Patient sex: M
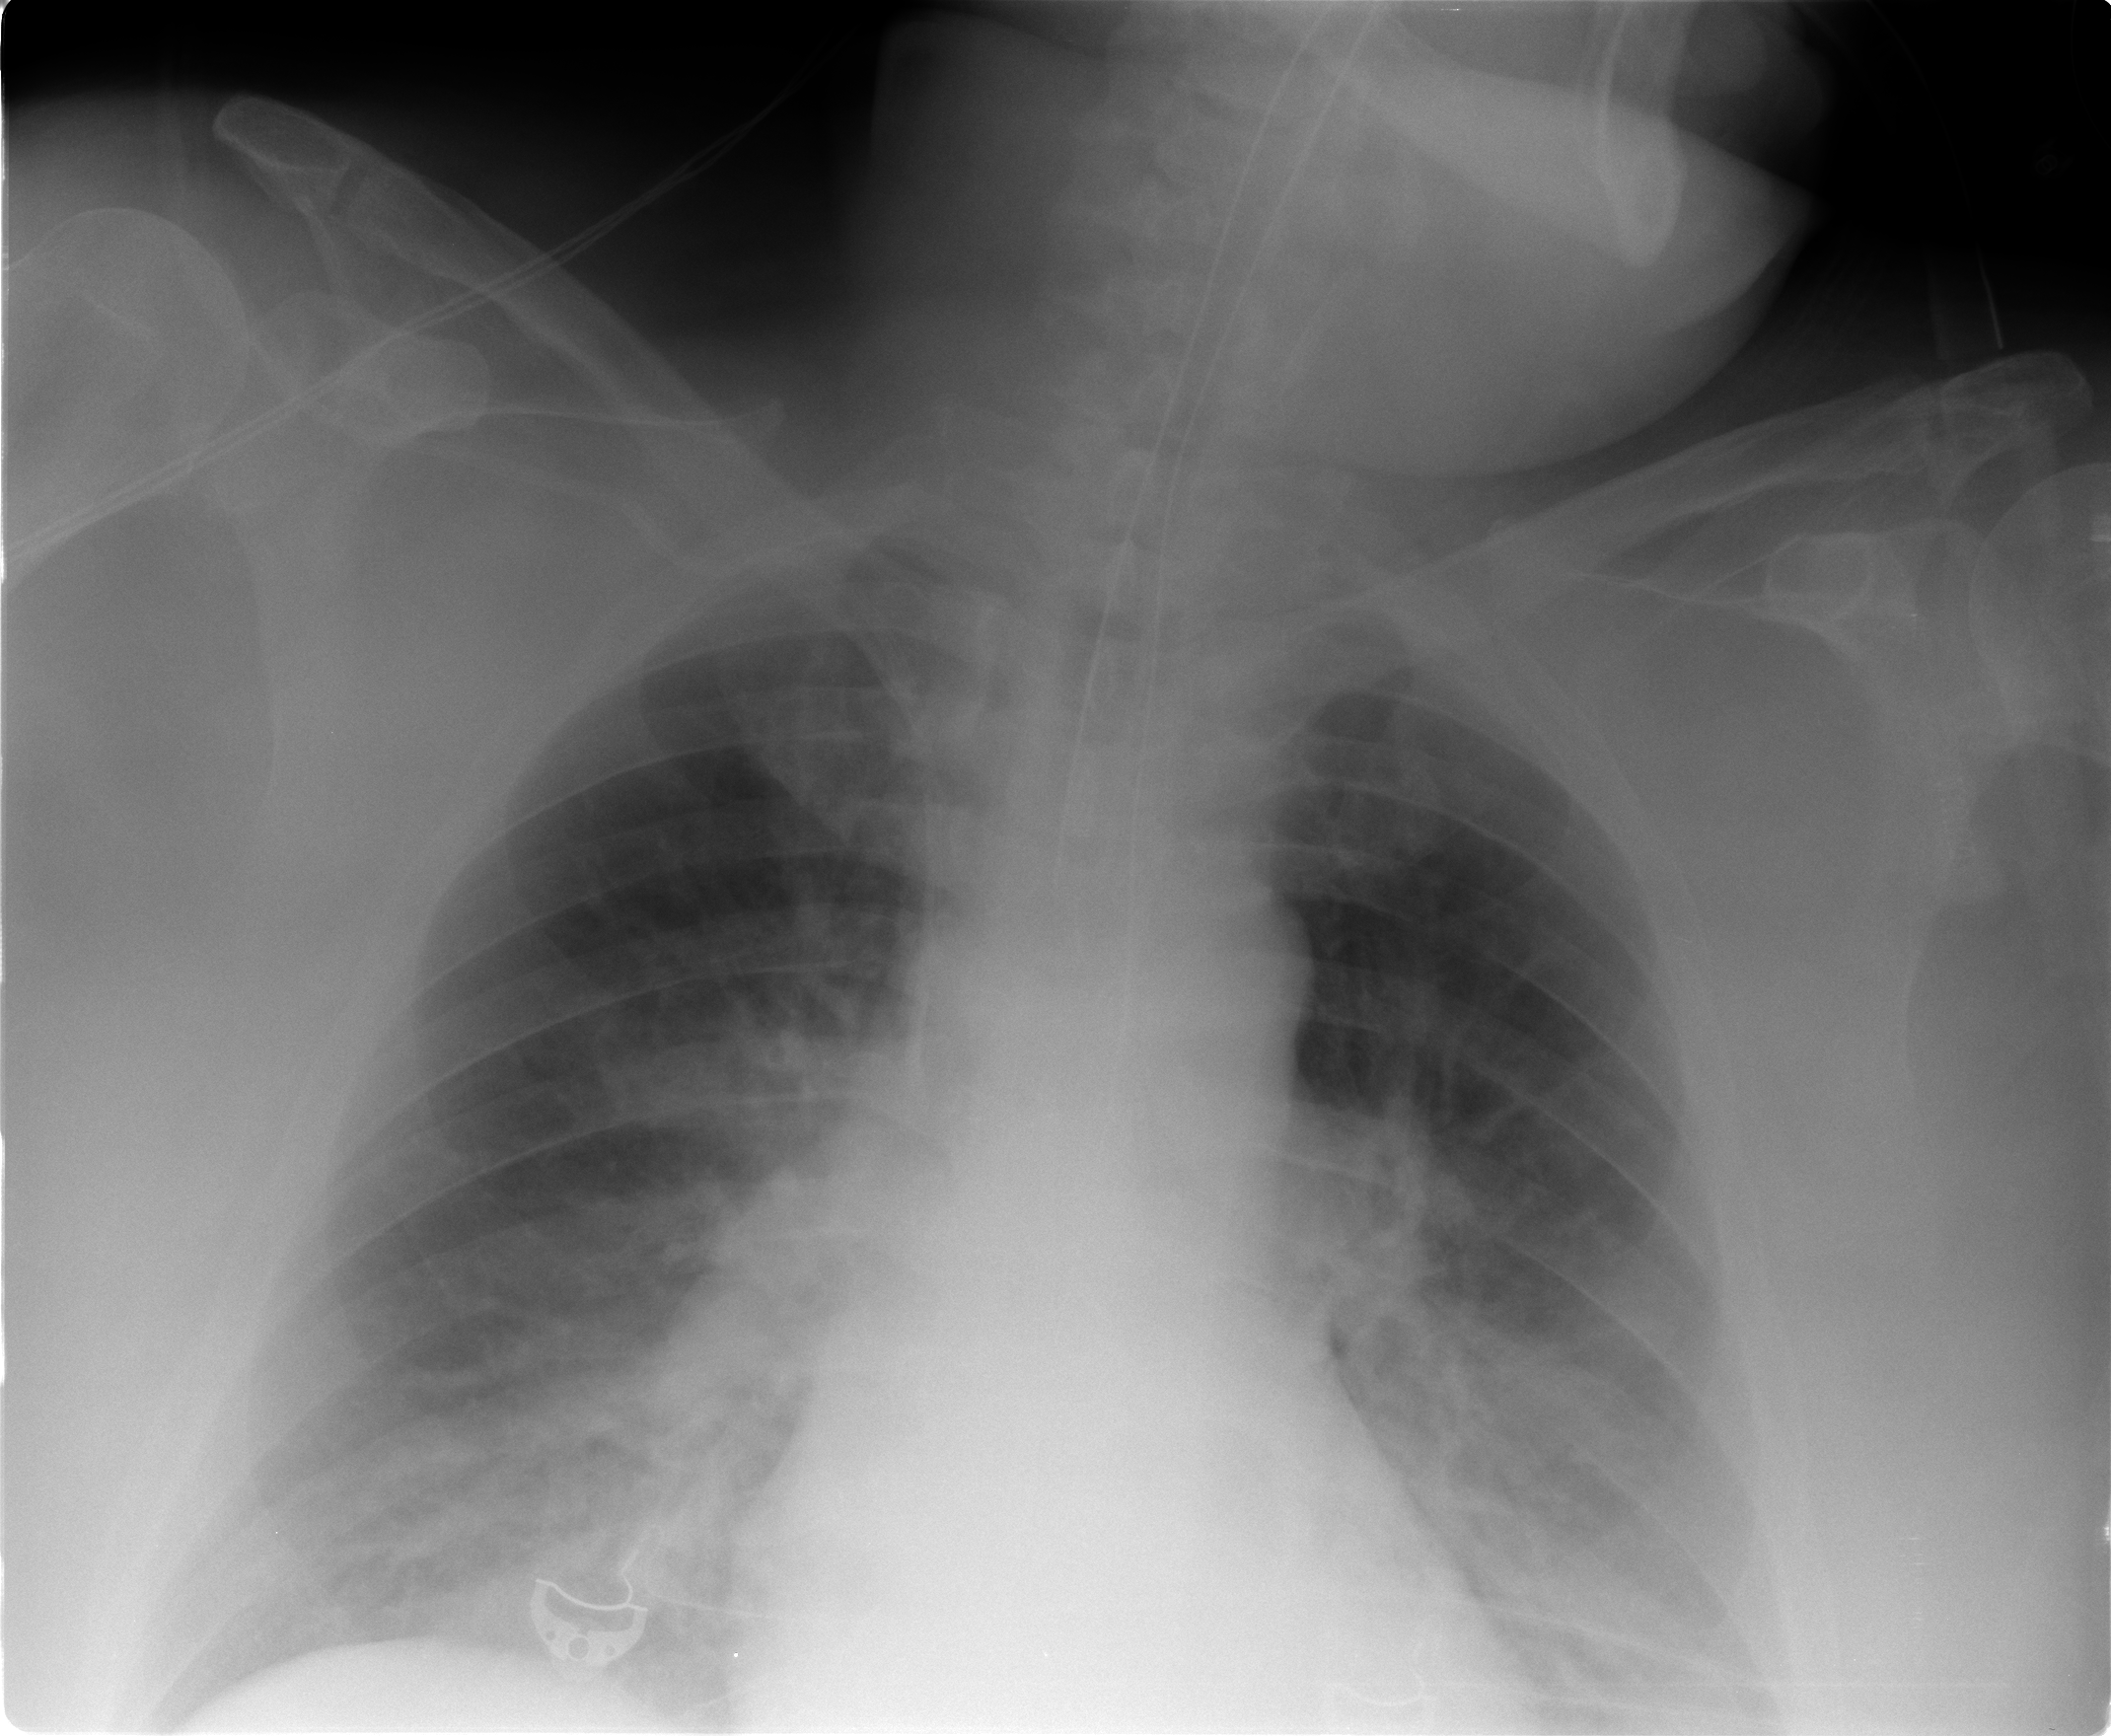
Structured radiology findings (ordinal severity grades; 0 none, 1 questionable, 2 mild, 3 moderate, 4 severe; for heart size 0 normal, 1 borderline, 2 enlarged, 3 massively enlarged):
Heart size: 2
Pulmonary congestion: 2
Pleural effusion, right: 2
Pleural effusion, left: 2
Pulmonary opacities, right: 1
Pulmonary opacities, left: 2
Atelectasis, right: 2
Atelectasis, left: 2